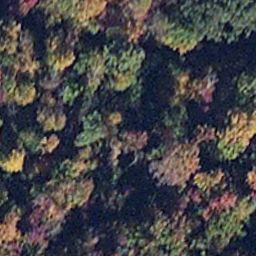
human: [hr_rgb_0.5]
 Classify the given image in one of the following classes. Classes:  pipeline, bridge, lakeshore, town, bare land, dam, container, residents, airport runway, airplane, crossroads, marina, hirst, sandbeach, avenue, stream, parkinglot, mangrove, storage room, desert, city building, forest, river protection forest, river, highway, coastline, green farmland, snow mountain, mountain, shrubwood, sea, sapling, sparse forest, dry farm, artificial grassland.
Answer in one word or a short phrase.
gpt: mangrove